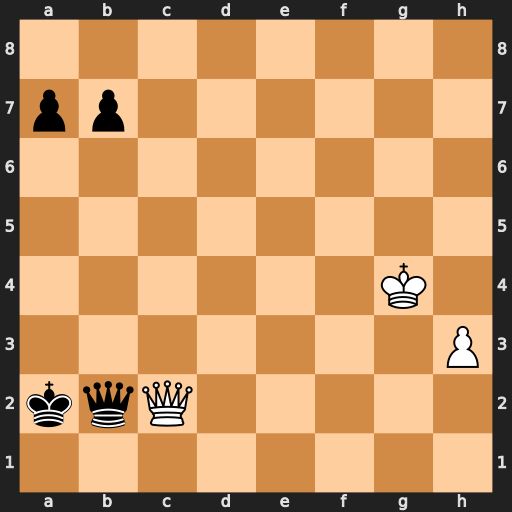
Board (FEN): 8/pp6/8/8/6K1/7P/kqQ5/8
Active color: w
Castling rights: -
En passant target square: -
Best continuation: Qxb2+ Kxb2 h4 b5 h5 Kc2 h6 b4 h7 b3 h8=Q